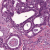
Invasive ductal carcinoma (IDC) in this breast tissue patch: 1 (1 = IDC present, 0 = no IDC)